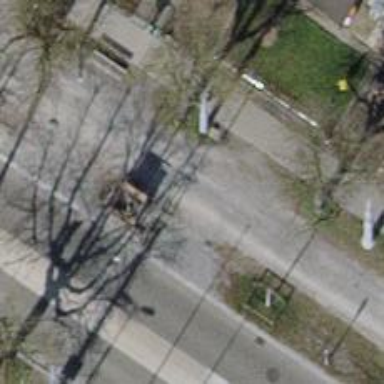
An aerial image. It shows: Tree-lined avenue.